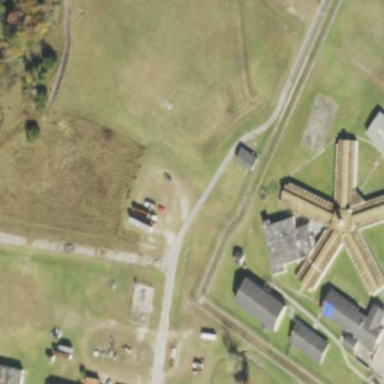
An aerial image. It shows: Prison.